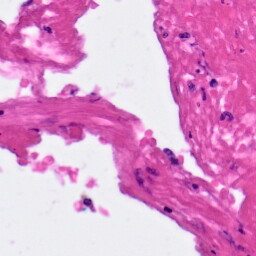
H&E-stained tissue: Pancreatic